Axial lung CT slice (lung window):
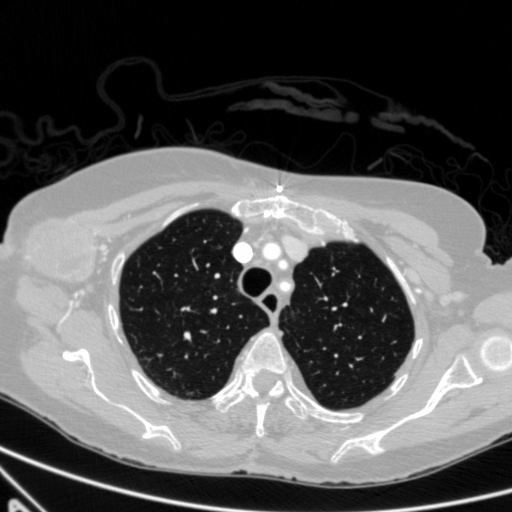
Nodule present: no